Question: After creating a function in R which should return a vector of outliers substituted with NA's for some data, I got the outlier remaining nearby the maximum:
'''
kill_outliers <- function(data, na.rm=TRUE){
q <- quantile(data, probs=c(0.25, 0.75), na.rm=na.rm)
killed <- data
intq <- 1.5 * IQR(data, na.rm=na.rm)
killed[x < (q[1]-intq)] <- NA
killed[x > (q[2]+intq)] <- NA
killed
}
'''
After using this function boxplot(killed) shows:

Why there is an outlier? I have tried:
'''
killed[x > (q[2] + intq)] <- NA
'''
assuming it's the matter of less or equal, however it hasn't changed anything.
'(q[2] + intq) == 216.87' and the last value in sorted dataset after deletion is '216.16', which should fit.
Additionally, I don't understand why, when I have used 3rd quantile '(q[3] + intq)', it didn't exclude any outlier at all...
### EDIT
As machine indicated, the problem is a matter of creating a new dataset with a new IQR. Thus I conclude, that boxplot() creates a new plot estimating IQR for each dataset. Additional question: is there a way to fit the new dataset to the previous plot created by boxplot, so as to fit the values to the former quantiles?
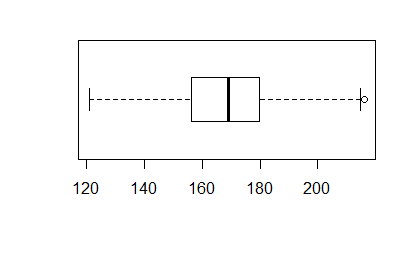
Answer: Your function deletes outliers and thereby, you get a new distribution of your variable with a IQR. With the new IQR other values can be outliers that were not outliers with the IQR of the original variable (and therefore are not killed). Thus, you need to rerun your function again and again as long as there are outliers.
Here is a code that runs as long as there are outliers:
'''
kill_outliers <- function(data, na.rm=TRUE){
q <- quantile(data, probs=c(0.25, 0.75), na.rm=na.rm)
intq <- 1.5*IQR(data, na.rm=na.rm)
intq_low <- q[1]-intq
intq_high <- q[1]+intq
killed <- data
while(any(killed < intq_low, na.rm=TRUE) | any(killed > intq_high, na.rm= TRUE)){
killed[killed<intq_low] <- NA
killed[killed>intq_high] <- NA
q <- quantile(killed, probs=c(0.25, 0.75), na.rm=na.rm)
intq <- 1.5*IQR(killed, na.rm=na.rm)
intq_low <- q[1]-intq
intq_high <- q[1]+intq
}
killed
}
boxplot(kill_outliers(rnorm(9999)))
'''
Besides, in your function there is an undefined objext 'x' that is probably in your environment and causes problems, too.